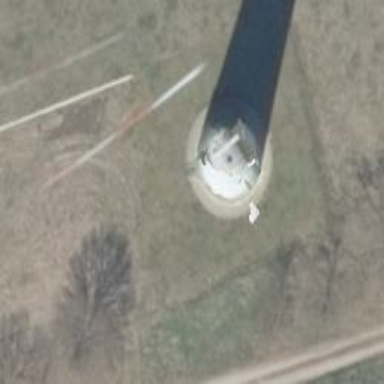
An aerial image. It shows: Wind generator powered by wind. The generator type is horizontal axis and it uses wind turbines.